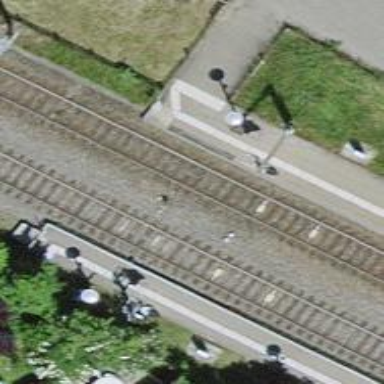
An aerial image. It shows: Railway signal.